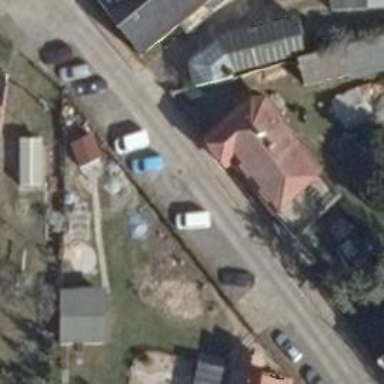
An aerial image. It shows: Detached building.